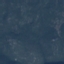
Land use / land cover class: HerbaceousVegetation